Question: How can I create a layout file with data and fill them with some example data so that I can see what I have done without producing warnings.
Here is an example:

If I remove the text (which wants Android Lint) I have a plain blue screen, which is not helpful at all.
By the way this is the warning:
> [I18N] Hardcoded string "Foobar", should use @string resource example.xml /Example/res/layout Line 42 Android Lint Problem
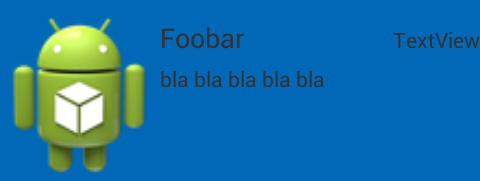
Answer: Create an entry in your strings.xml for each of your example Strings.
On the other hand, this is a Lint warning. You can safely ignore this without causing immediate harm to your app, as these are only meant to guide you in best practices.

Go to the Eclipse preferences, into the 'Android' submenu, then into the 'Lint Error Checking' menu and disable the 'HardcodedText' warning.
Instead of setting the example text through XML, use the setText() through Java code, and enclose it in an if condition as follows:
'''
if(BuildConfig.DEBUG) {
view.setText("My example text");
}
'''
BuildConfig.DEBUG was added in ADT 17, and is true whenever you do a debug build. When you export the apk, it is set to false. As the variable is set to false and never reassigned, the Java compiler will optimize your code and remove these statements. They will not be compiled into a production app.